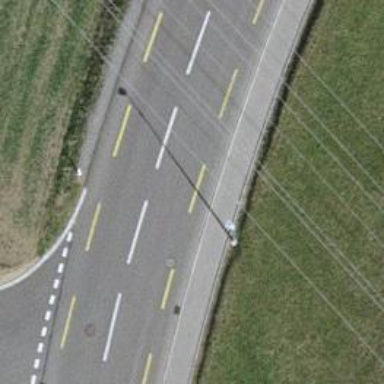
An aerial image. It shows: Tertiary road with designated cycle lane.